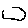
Label: hexagon